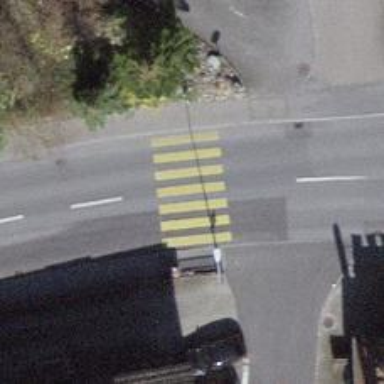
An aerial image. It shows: Uncontrolled zebra crossing with zebra markings.